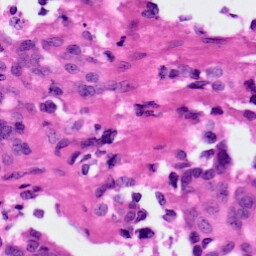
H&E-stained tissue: Ovarian